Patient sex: F
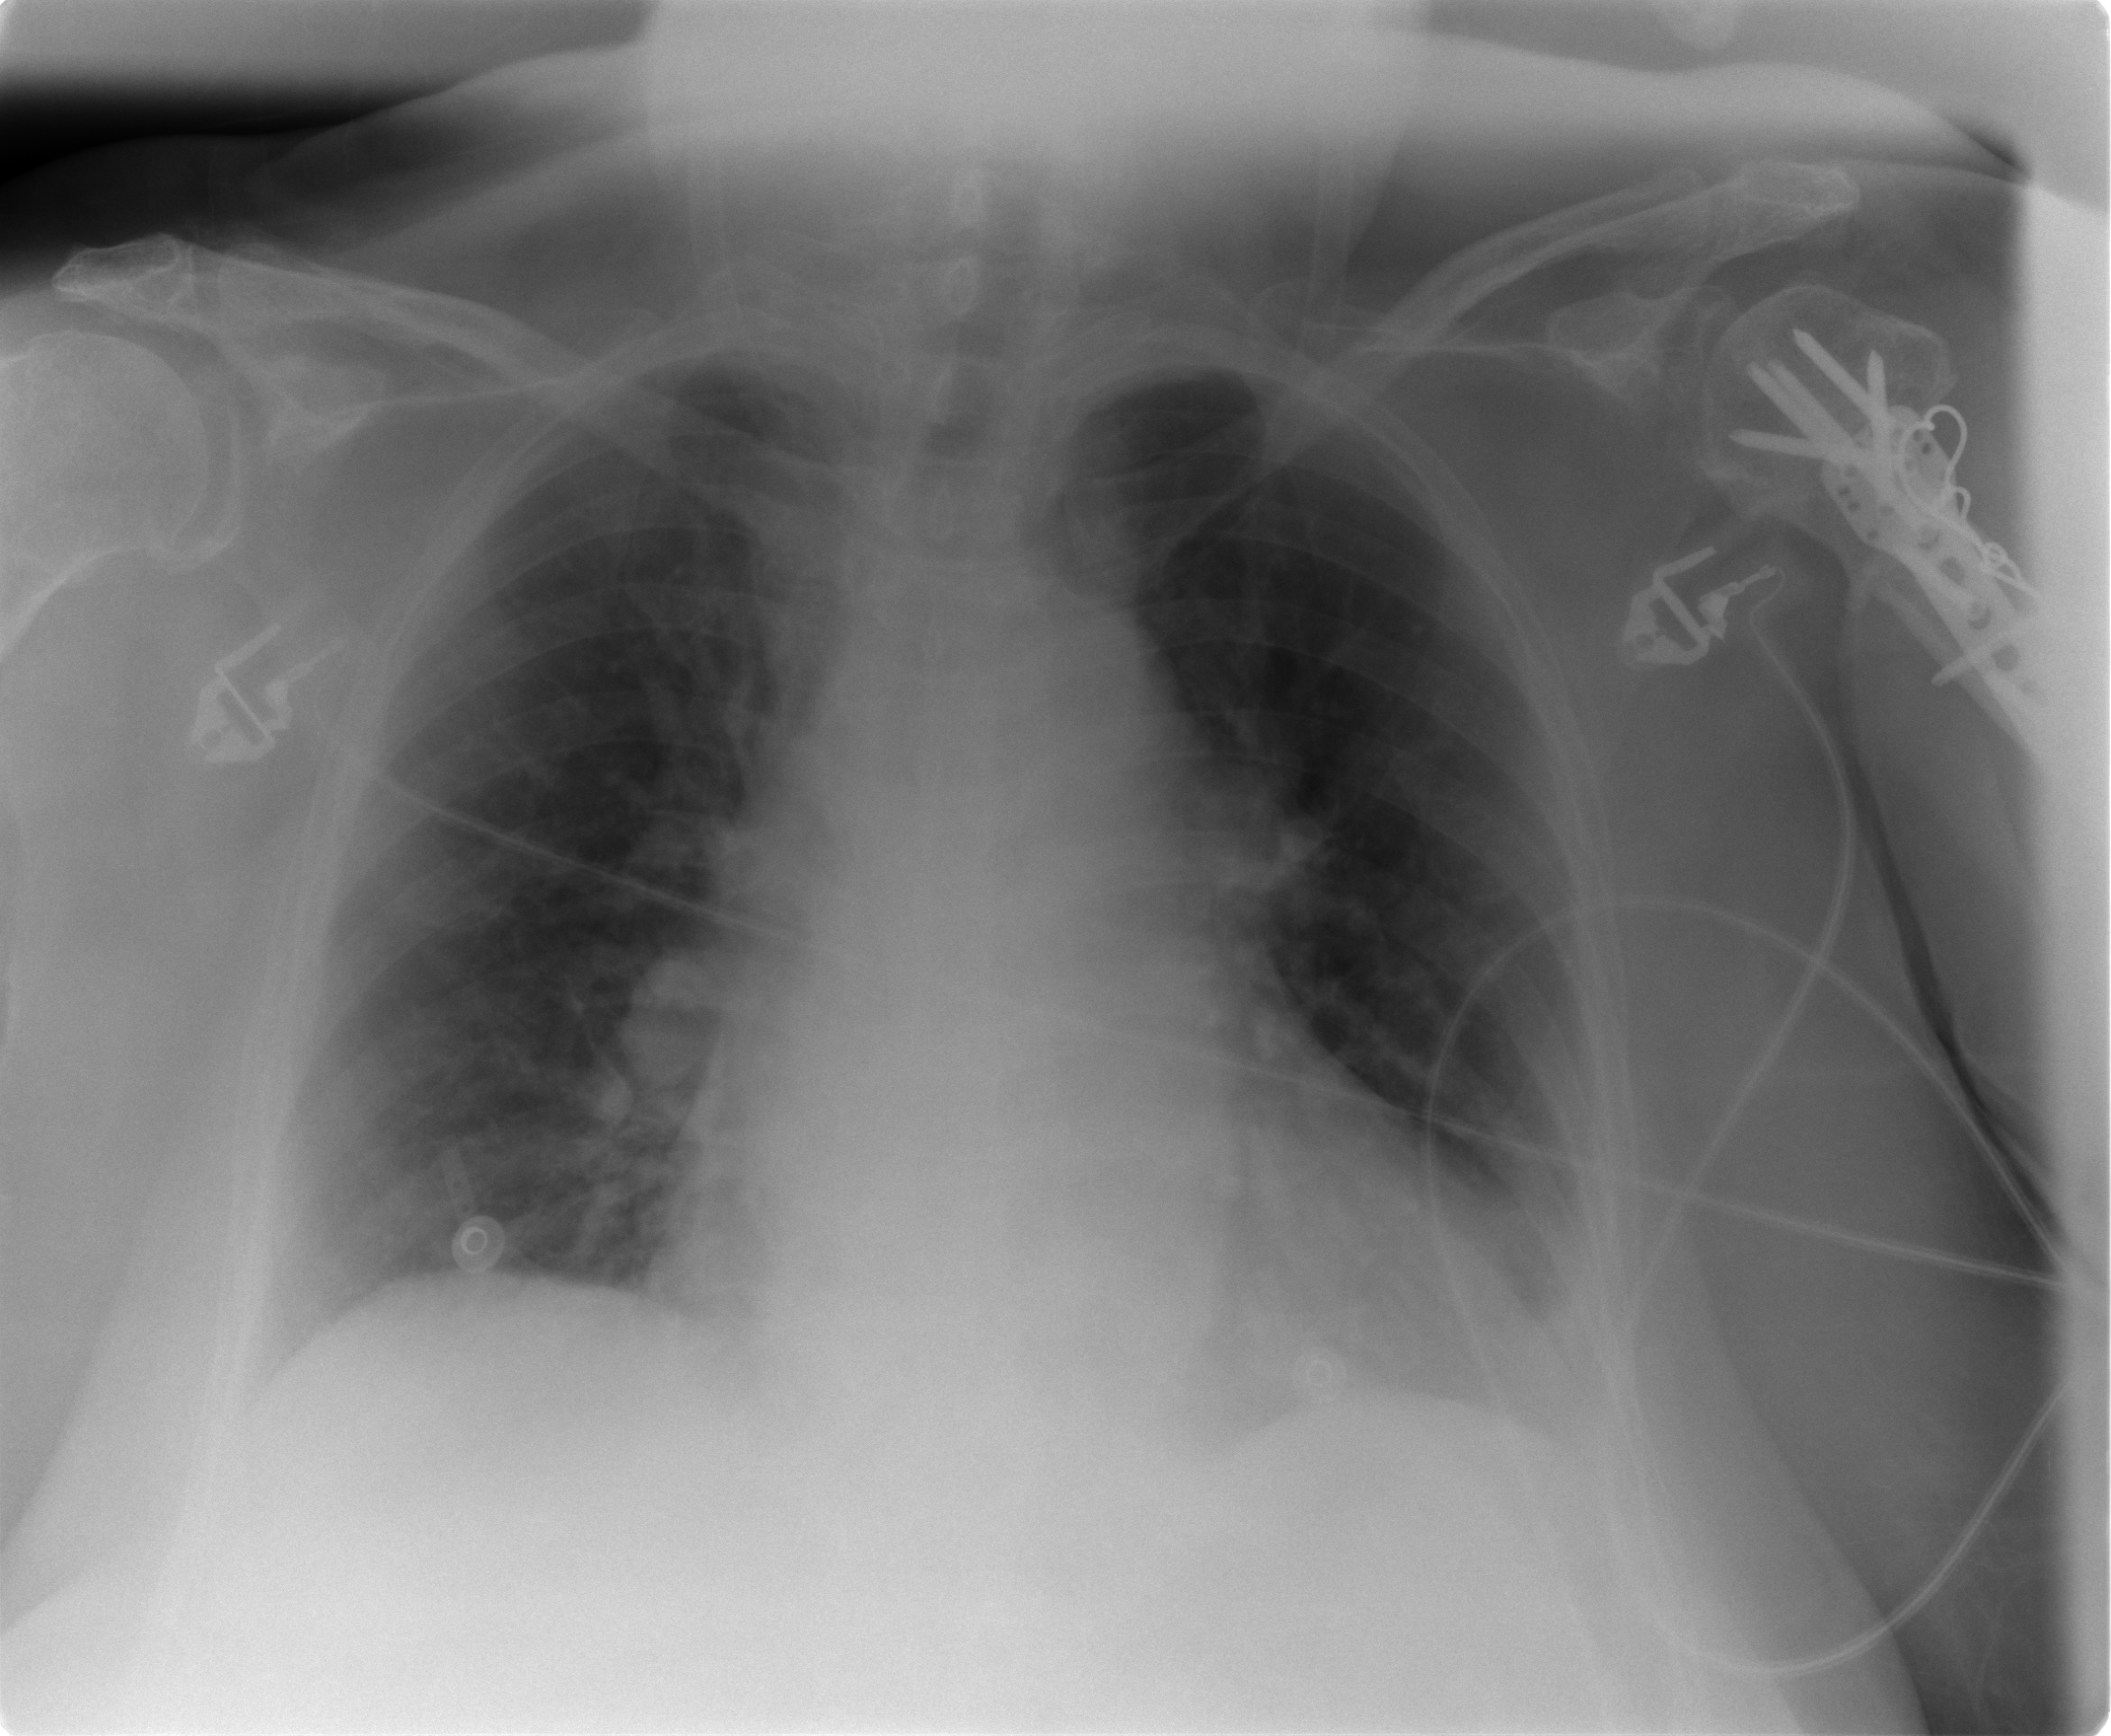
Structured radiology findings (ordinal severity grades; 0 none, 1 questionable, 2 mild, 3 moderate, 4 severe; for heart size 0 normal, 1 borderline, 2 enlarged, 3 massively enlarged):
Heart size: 1
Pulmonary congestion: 1
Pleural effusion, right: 0
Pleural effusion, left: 1
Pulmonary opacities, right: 0
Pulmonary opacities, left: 0
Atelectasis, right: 1
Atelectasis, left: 1